Brain MRI, t1w sequence, axial 2D slice.
Patient: age 28, sex M, weight 95 kg, height 1.95 m
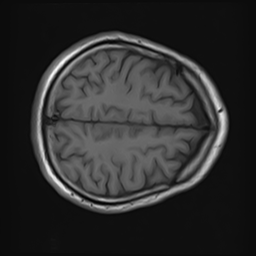